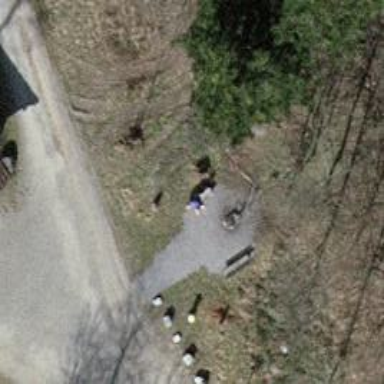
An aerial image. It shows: BBQ amenity.